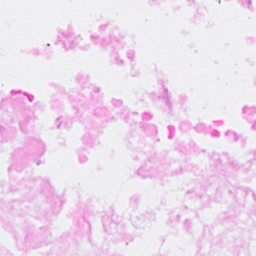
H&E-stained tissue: Breast